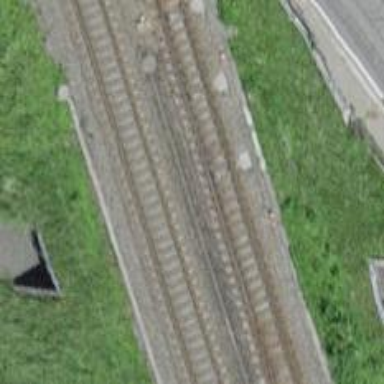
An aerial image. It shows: Railway bridge with electrified contact lines. It is siding with one track.